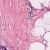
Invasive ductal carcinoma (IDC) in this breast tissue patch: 0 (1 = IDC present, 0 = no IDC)